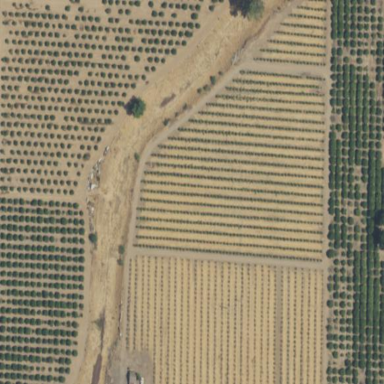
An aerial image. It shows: Orchard.